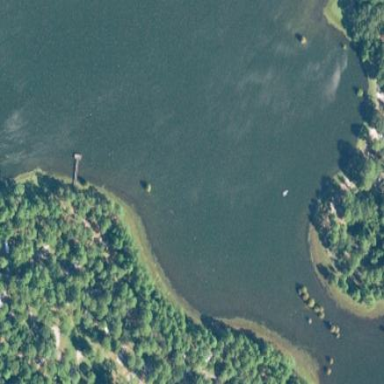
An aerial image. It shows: Beautiful lake surrounded by nature.